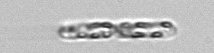
Label: Dactyliosolen_fragilissimus